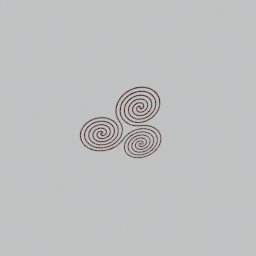
Label: decoration